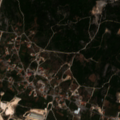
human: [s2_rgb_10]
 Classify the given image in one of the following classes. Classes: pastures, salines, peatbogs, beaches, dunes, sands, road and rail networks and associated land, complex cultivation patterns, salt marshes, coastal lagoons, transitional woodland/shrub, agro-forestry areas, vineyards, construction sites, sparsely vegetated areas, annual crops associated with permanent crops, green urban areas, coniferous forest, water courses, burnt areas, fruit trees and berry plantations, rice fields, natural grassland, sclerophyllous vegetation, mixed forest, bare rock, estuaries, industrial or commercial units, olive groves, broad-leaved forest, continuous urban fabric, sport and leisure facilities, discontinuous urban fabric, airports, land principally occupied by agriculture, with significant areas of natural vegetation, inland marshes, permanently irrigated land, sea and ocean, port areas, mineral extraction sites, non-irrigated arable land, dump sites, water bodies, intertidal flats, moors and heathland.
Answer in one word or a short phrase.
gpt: discontinuous urban fabric, mineral extraction sites, sclerophyllous vegetation, transitional woodland/shrub